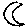
Label: moon